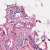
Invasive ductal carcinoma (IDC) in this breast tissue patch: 0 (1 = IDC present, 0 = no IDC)